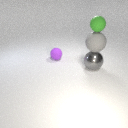
small green rubber sphere above large gray rubber sphere